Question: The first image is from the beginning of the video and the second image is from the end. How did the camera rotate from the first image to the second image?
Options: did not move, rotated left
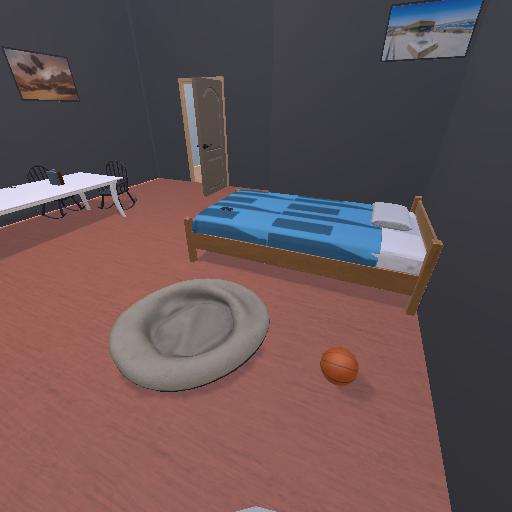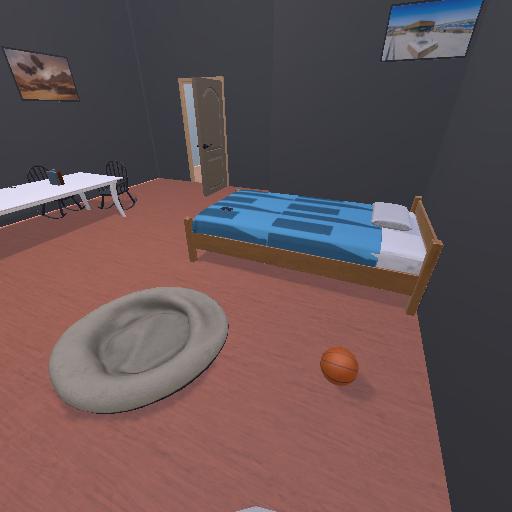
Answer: did not move